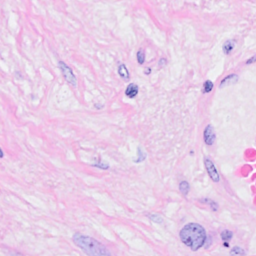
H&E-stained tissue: Breast